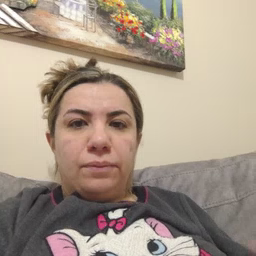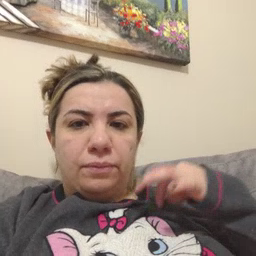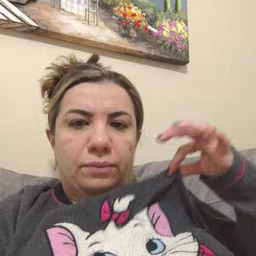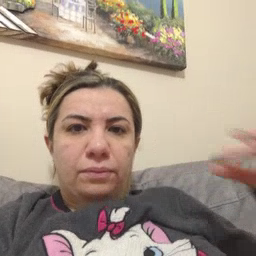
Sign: shirt